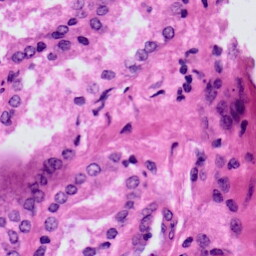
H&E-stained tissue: Prostate